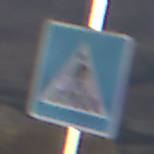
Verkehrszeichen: FussgaengerueberwegRechts
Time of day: SunriseSunset
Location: Outdoor (Nature)
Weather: PartlyCloudy
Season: NotSpecified
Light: Natural